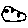
Label: cloud